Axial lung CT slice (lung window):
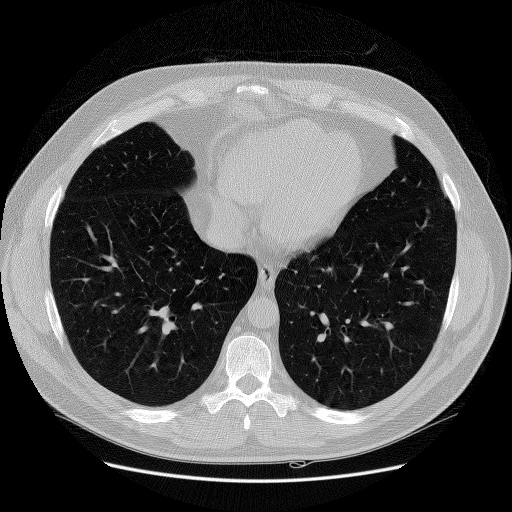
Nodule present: yes
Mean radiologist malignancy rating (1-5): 1